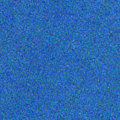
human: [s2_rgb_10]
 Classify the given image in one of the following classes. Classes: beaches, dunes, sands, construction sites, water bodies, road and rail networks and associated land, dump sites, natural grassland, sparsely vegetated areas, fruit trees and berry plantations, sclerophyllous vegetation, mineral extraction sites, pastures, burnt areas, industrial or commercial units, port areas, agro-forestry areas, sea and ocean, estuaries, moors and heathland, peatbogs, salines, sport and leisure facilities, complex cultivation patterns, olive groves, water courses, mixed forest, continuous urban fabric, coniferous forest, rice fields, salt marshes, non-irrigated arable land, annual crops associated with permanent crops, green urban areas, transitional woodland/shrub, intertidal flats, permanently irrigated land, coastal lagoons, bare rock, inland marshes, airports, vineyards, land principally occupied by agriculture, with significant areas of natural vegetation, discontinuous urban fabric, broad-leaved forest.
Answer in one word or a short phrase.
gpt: sea and ocean